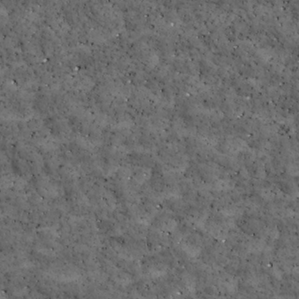
Label: non_frost